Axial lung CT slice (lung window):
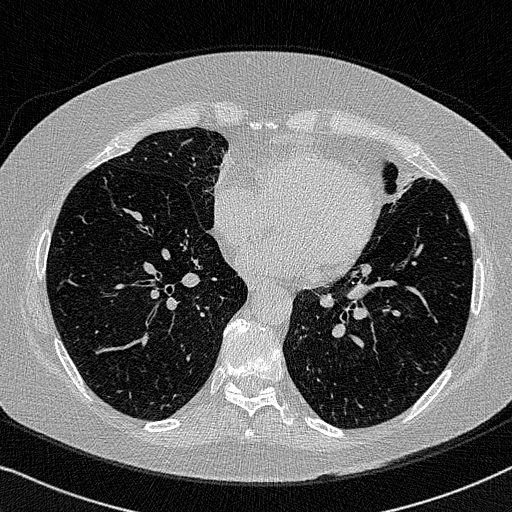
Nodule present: no